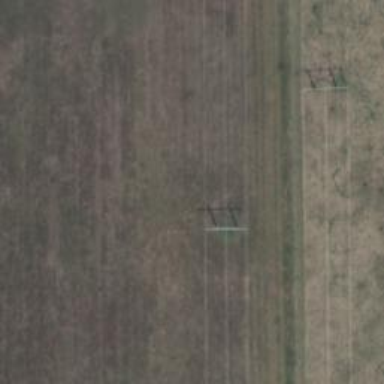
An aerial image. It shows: Power tower.